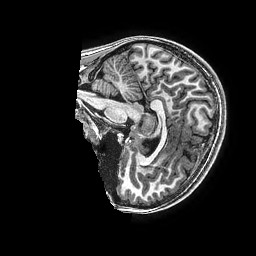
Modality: T1w
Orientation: sagittal
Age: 11
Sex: female
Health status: ill
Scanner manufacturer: ge
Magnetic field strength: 3 T
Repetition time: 0.00766 s
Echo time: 0.003476 s